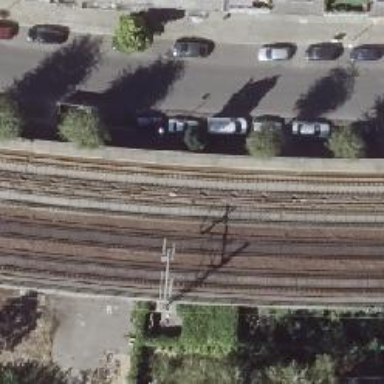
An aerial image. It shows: Viaduct railway bridge with electrified contact lines. The railway uses ballastless track technology.